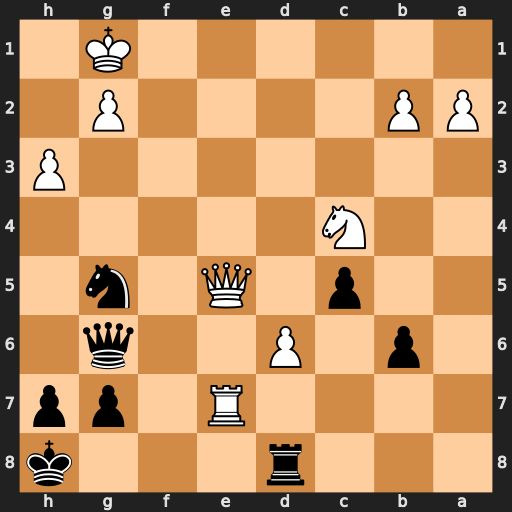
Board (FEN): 3r3k/4R1pp/1p1P2q1/2p1Q1n1/2N5/7P/PP4P1/6K1
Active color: b
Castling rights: -
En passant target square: -
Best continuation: Nf3+ Kf2 Nxe5